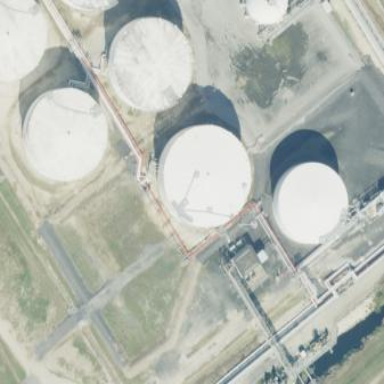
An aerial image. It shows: Storage tank that is man-made.